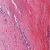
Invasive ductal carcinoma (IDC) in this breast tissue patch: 0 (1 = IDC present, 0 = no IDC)